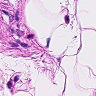
Metastatic tissue present: no